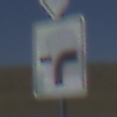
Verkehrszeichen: VerlaufVorfahrtsstrasse9
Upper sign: Vorfahrtsstrasse
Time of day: MorningAfternoon
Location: Outdoor (Nature)
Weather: Clear
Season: NotSpecified
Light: Natural